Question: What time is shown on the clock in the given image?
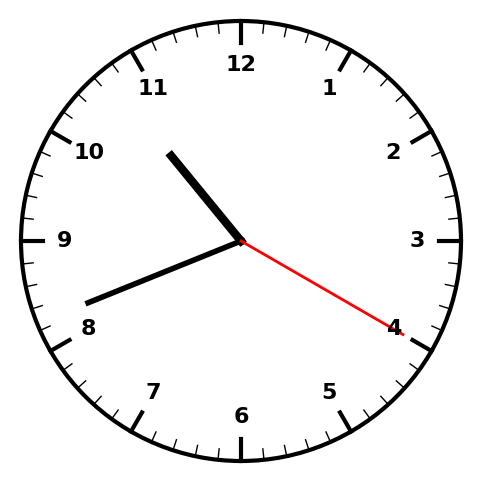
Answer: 10:41:20